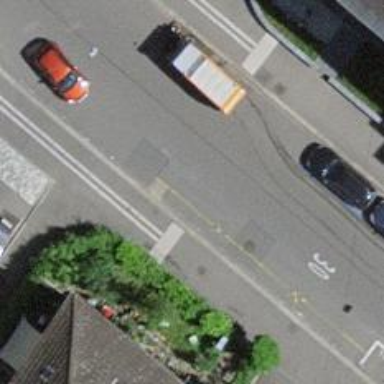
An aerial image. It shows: Kerb serving as barrier.